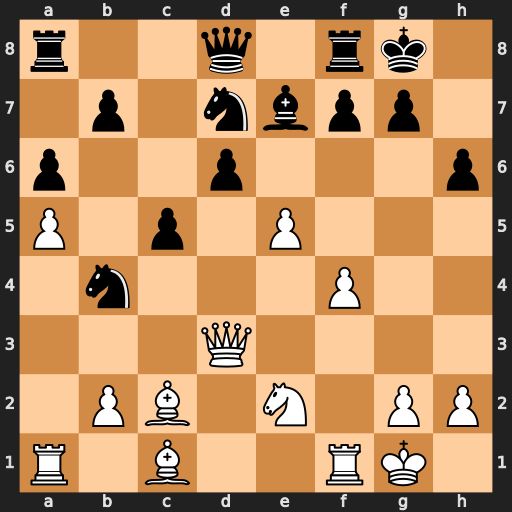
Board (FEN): r2q1rk1/1p1nbpp1/p2p3p/P1p1P3/1n3P2/3Q4/1PB1N1PP/R1B2RK1
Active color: w
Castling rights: -
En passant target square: -
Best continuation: Qh7#